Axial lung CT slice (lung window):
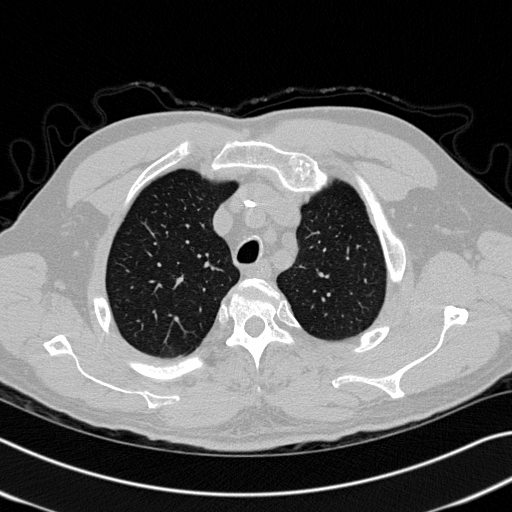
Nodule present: no